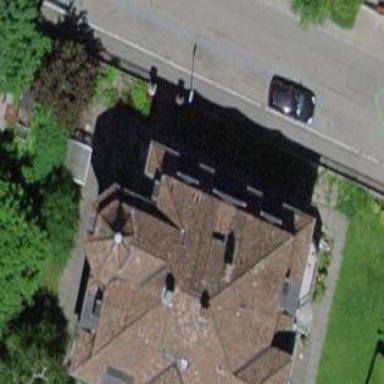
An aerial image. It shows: Building with mansard roof.